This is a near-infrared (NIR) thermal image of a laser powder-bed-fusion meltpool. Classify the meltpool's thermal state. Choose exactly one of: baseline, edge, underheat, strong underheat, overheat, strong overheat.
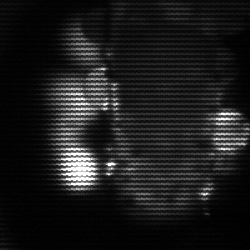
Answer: strong underheat